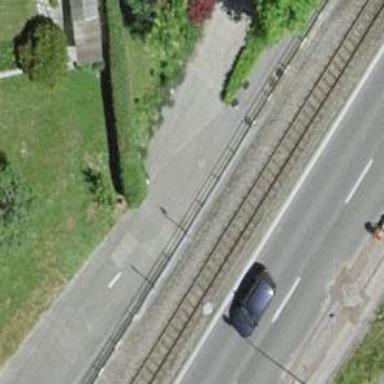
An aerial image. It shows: Service road with paved surface.